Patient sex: M
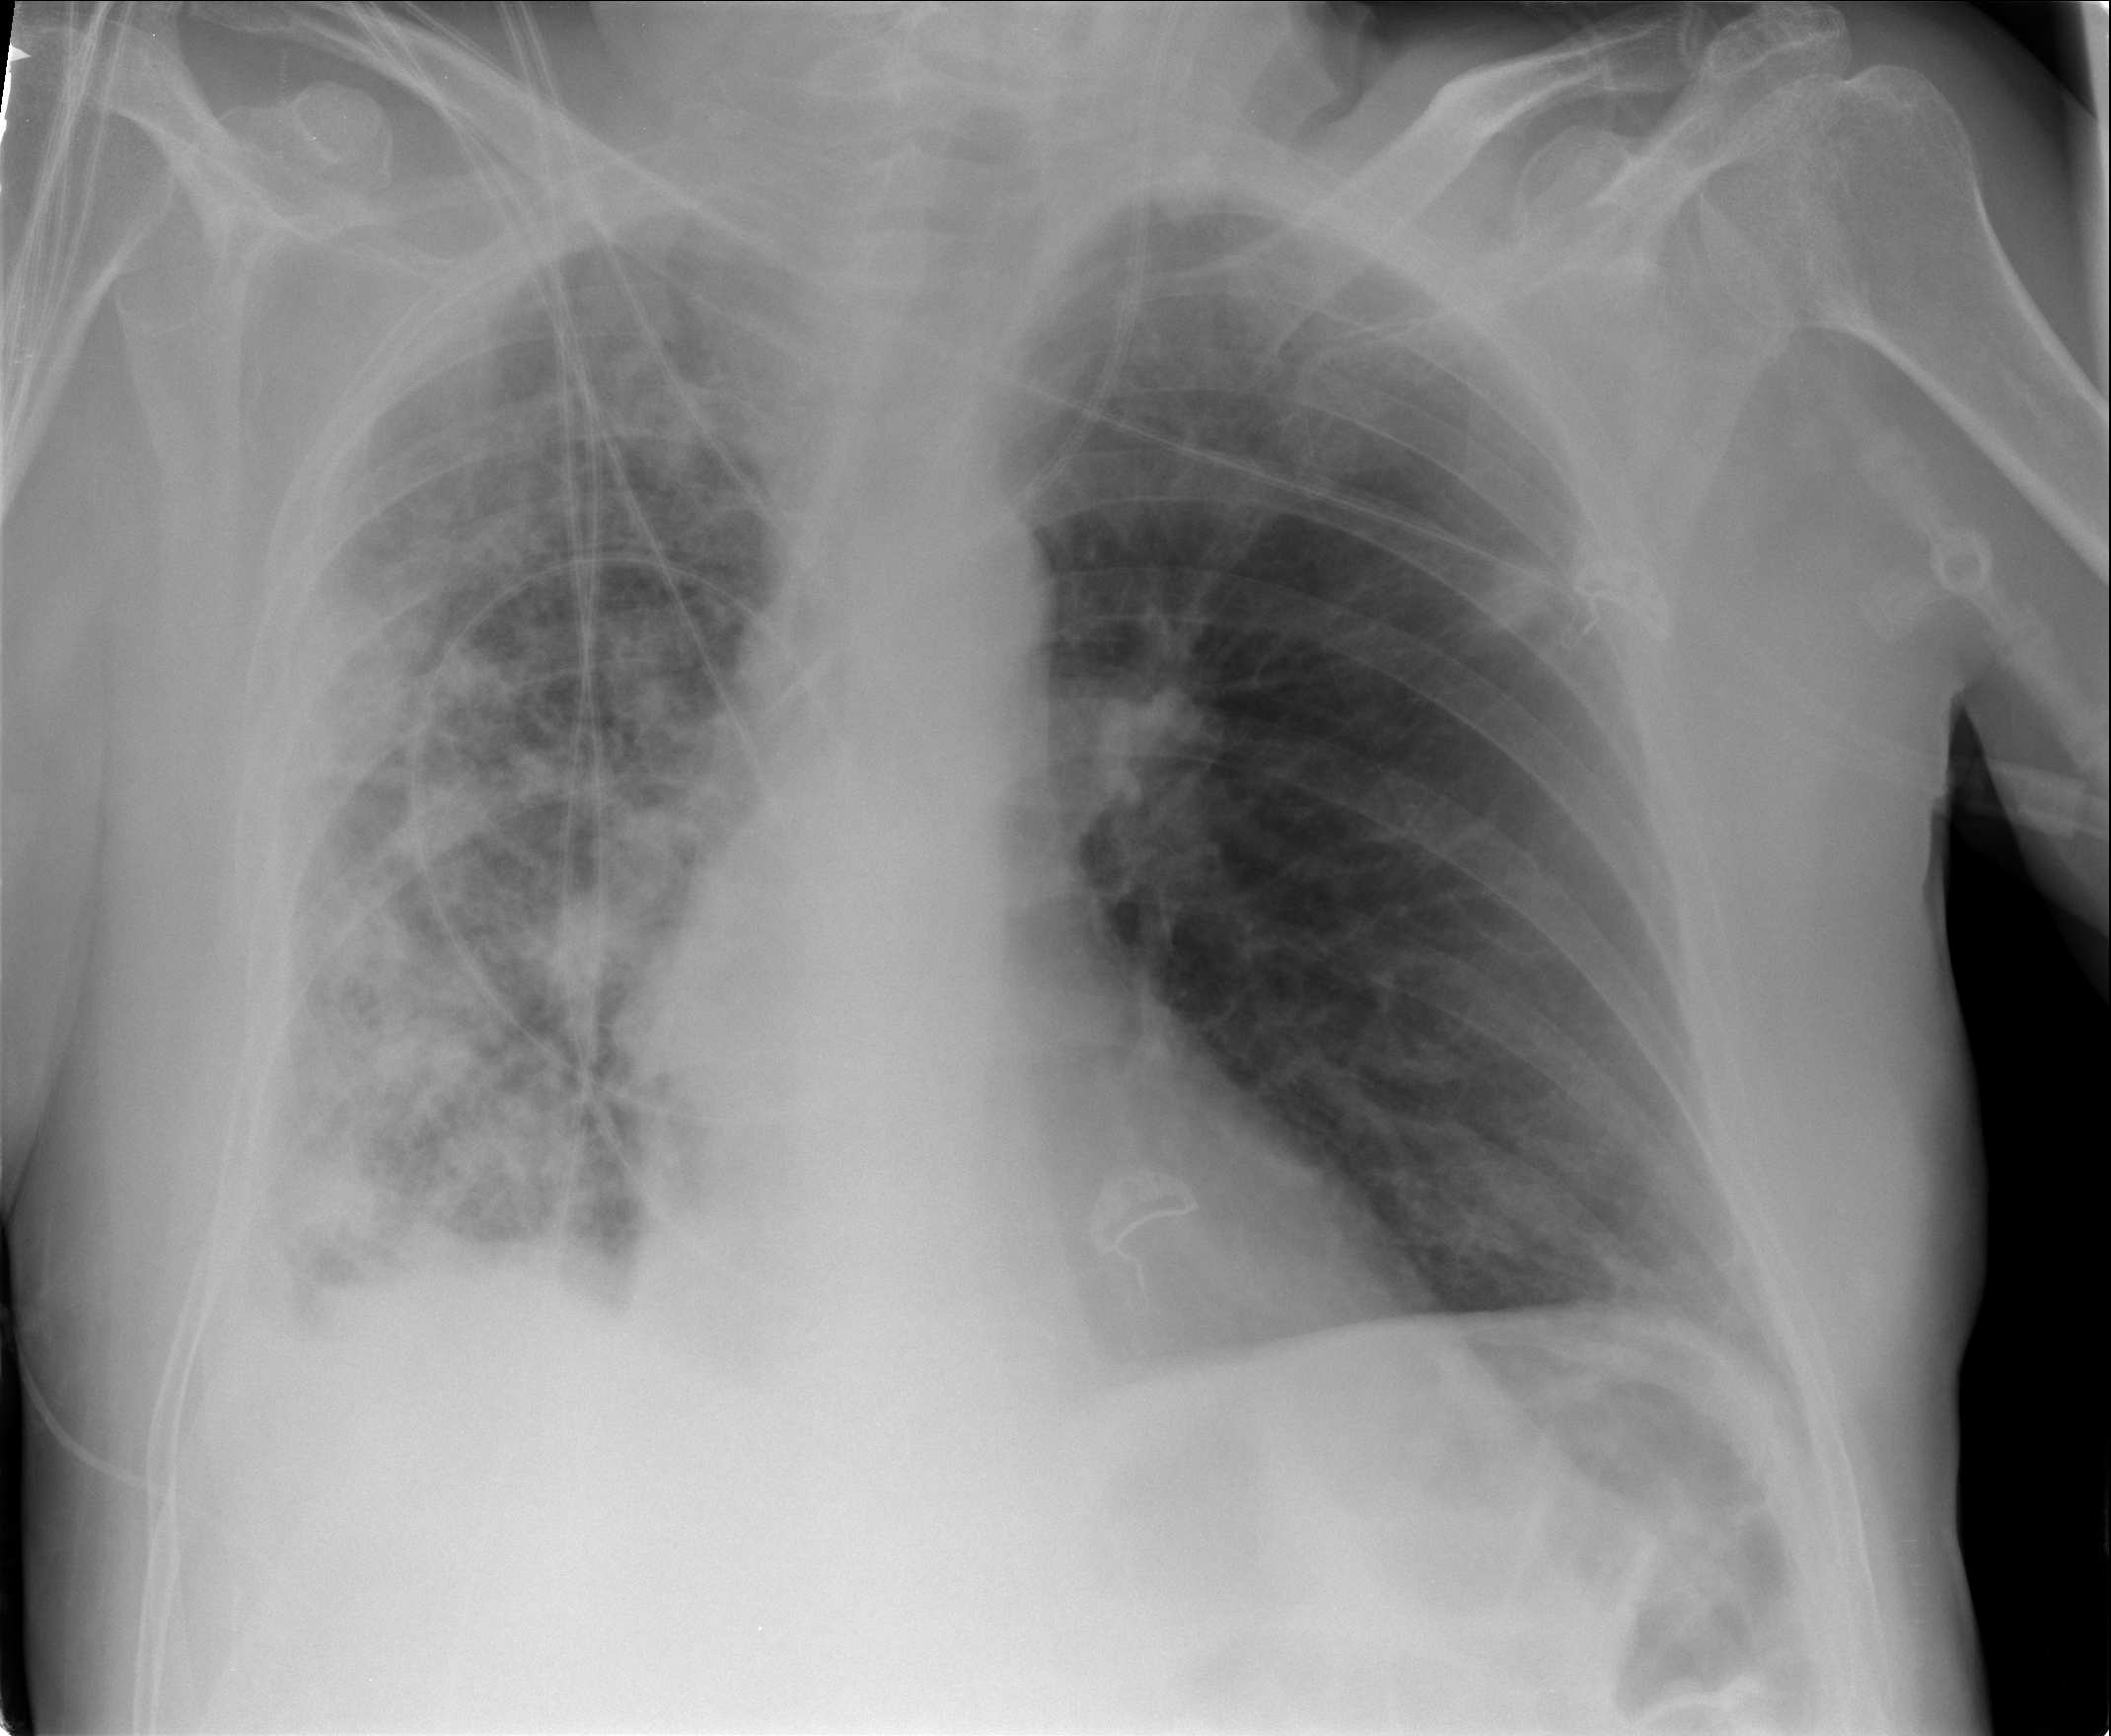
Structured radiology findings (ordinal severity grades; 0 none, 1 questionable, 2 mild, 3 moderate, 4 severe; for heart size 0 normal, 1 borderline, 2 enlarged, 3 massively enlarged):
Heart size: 0
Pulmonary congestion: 0
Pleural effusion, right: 2
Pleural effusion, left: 0
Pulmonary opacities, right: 3
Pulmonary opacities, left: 1
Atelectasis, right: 3
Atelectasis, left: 0